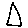
Label: triangle